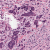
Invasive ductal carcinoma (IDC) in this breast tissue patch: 1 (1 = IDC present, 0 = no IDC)